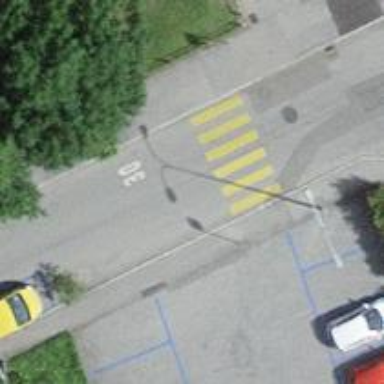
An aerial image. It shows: Uncontrolled road crossing with markings.